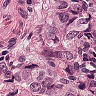
Metastatic tissue present: yes